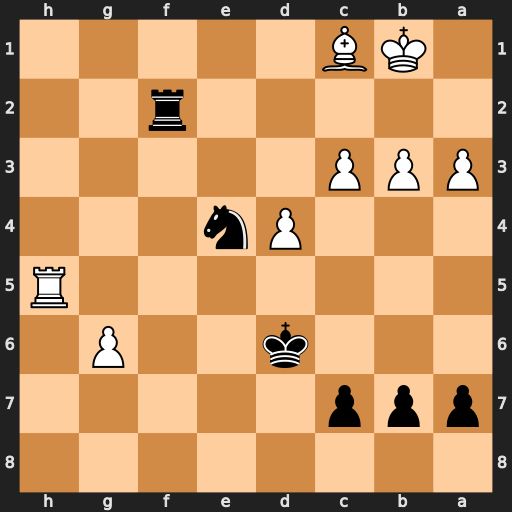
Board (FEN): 8/ppp5/3k2P1/7R/3Pn3/PPP5/5r2/1KB5
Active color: b
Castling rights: -
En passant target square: -
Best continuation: Nxc3+ Ka1 Ra2#